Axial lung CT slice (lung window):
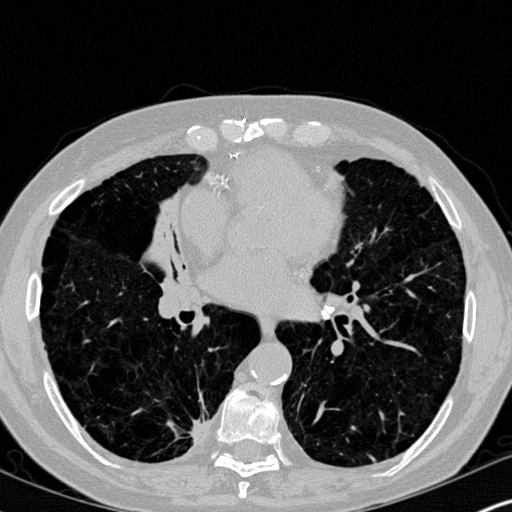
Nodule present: no